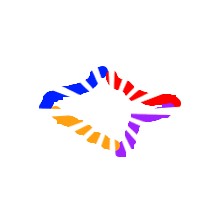
Shape: rhombus